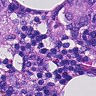
Metastatic tissue present: yes